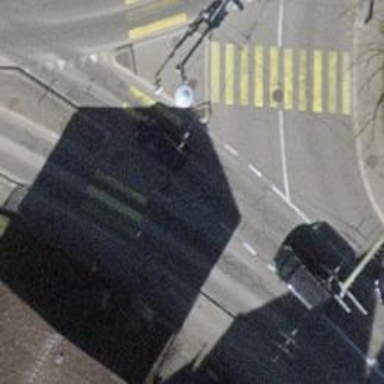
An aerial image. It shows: Road crossing with traffic signals and central island.